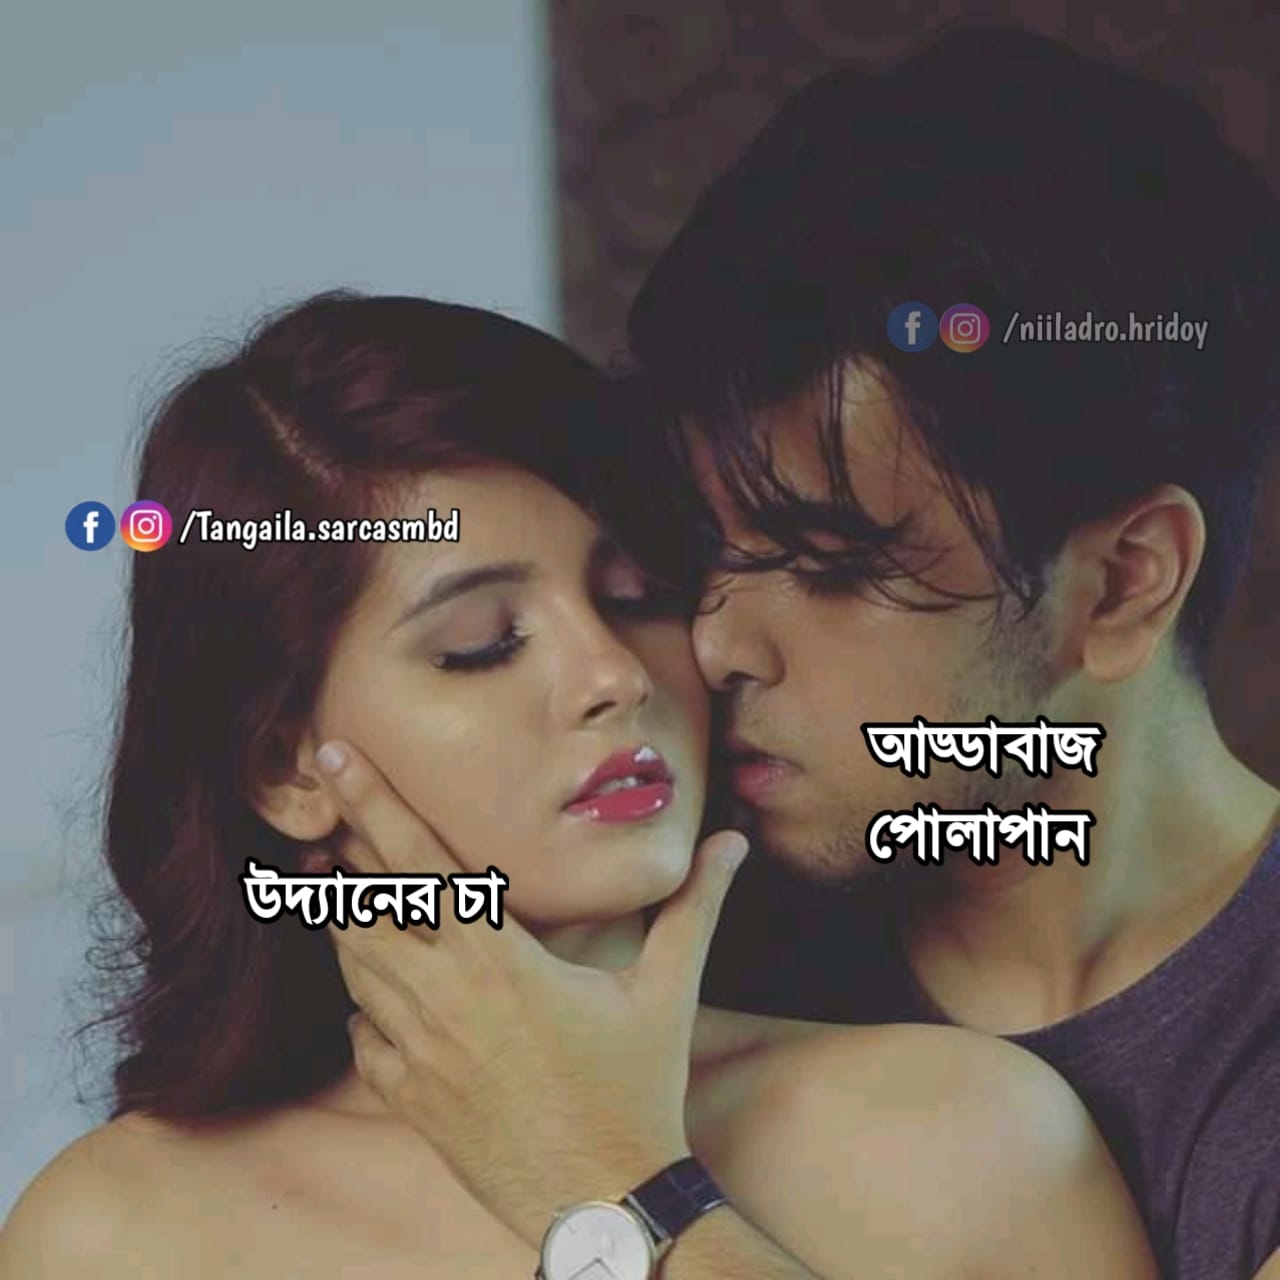
Caption: উদ্যানের চা     আড্ডাবাজ পোলাপান
Label: hate